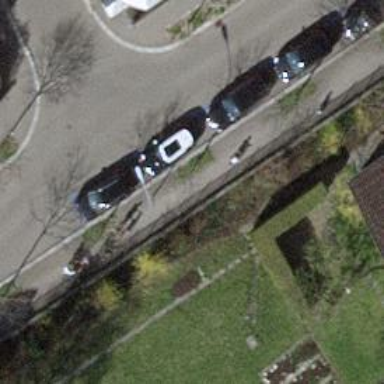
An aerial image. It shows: Tree-lined avenue.